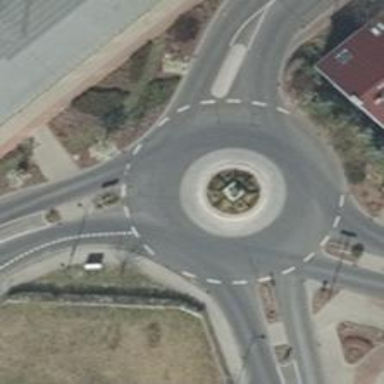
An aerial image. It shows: Secondary road with asphalt surface leading to roundabout junction.